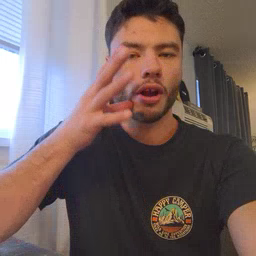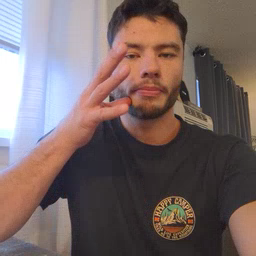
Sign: farm